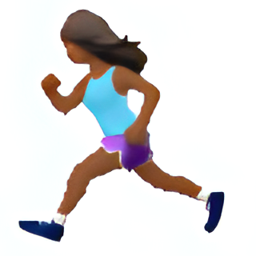
Name: woman running type 5
Emoji: 🏃🏾‍♀️
Group: People & Body
Sub-group: person-activity